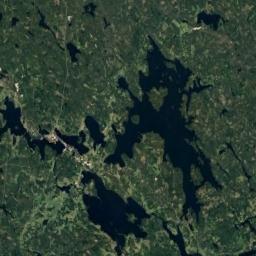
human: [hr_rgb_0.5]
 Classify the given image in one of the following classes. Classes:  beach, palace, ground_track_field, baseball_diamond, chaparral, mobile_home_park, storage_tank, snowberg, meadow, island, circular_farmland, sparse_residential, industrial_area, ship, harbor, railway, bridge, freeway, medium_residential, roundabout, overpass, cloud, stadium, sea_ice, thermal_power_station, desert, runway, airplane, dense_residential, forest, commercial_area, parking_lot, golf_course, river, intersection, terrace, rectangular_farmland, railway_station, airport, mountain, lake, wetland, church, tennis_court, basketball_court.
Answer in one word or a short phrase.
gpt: lake